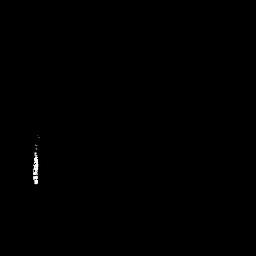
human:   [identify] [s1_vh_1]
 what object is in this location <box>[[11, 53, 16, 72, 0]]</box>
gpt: <ref>1 medium ship at the left</ref>